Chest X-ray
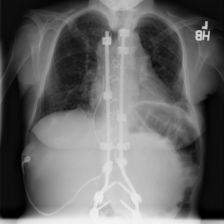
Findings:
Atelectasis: negative
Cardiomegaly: negative
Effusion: negative
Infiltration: negative
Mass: negative
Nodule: negative
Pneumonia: negative
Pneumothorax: negative
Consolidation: negative
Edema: negative
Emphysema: negative
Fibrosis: negative
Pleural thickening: negative
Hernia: negative